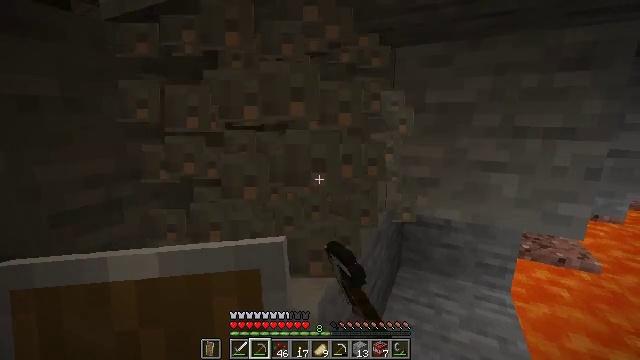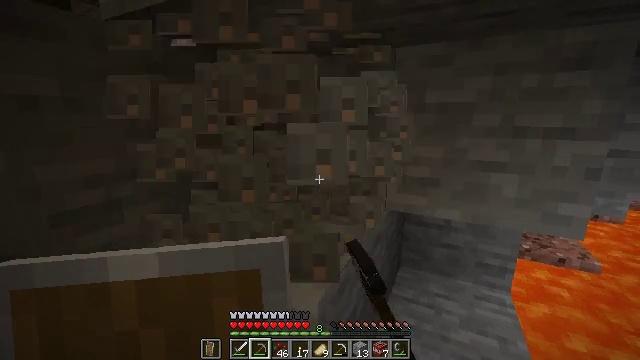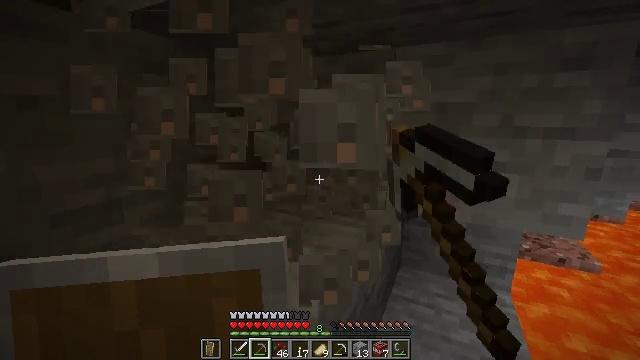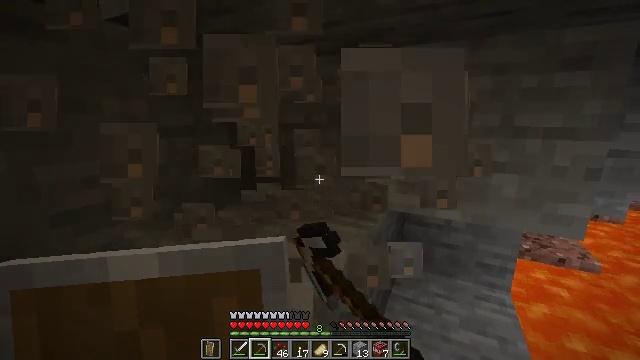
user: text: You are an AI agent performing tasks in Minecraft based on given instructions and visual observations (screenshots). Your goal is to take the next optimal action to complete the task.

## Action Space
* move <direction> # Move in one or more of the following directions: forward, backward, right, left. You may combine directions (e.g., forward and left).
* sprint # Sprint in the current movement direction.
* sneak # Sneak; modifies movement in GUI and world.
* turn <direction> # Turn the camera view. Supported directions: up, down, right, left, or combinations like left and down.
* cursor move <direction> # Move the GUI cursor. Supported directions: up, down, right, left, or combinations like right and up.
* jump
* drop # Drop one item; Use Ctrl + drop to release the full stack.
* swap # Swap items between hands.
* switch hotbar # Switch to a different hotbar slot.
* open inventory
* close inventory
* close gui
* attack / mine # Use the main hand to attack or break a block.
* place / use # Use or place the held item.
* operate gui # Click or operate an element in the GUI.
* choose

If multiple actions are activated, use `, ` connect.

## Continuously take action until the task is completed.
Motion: motion action
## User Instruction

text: Collect iron ore blocks.
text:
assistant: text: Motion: attack / mine
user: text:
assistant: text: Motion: attack / mine
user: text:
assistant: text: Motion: attack / mine
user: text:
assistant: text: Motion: attack / mine